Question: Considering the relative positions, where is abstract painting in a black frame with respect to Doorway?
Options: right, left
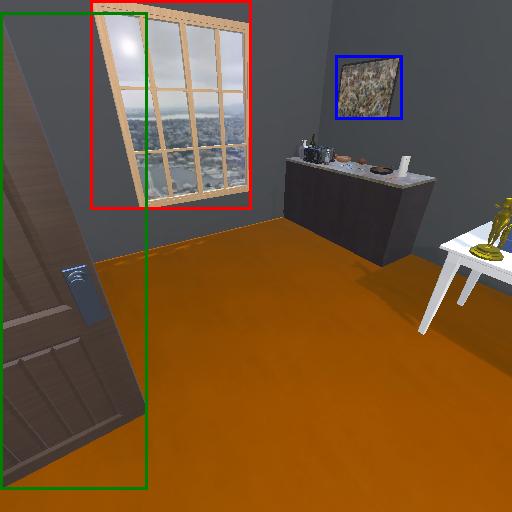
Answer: right